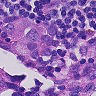
Metastatic tissue present: yes